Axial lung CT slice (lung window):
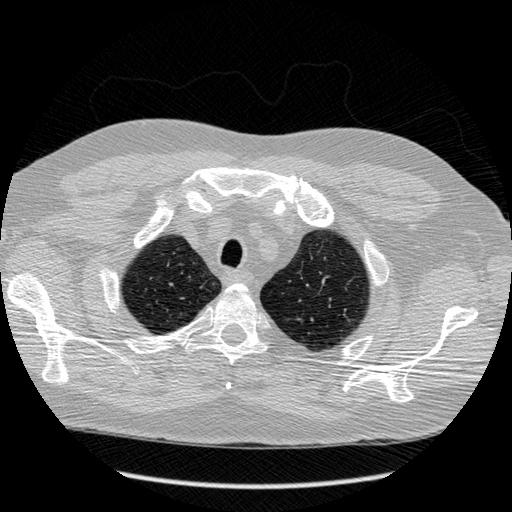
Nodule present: no